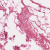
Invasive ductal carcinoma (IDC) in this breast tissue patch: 0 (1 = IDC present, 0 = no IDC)